Question: I need a confirm box with different a appearance?
the default look for confirm() is this.. I don't want this confirmbox design.

confirm("Get a message?");
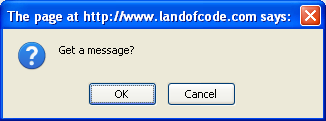
Answer: You can use a <URL> or any other dialog plugins.